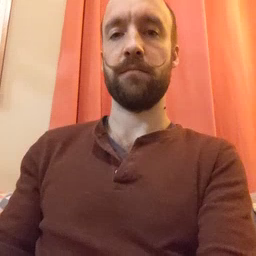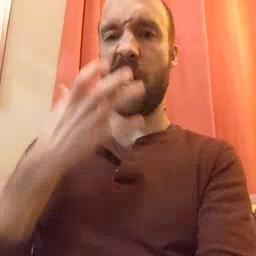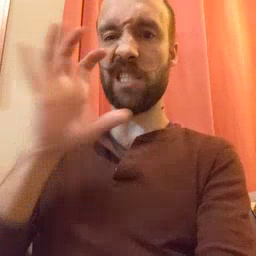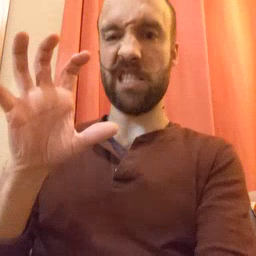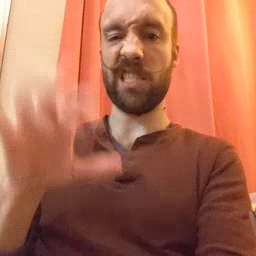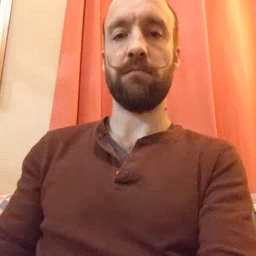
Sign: hot